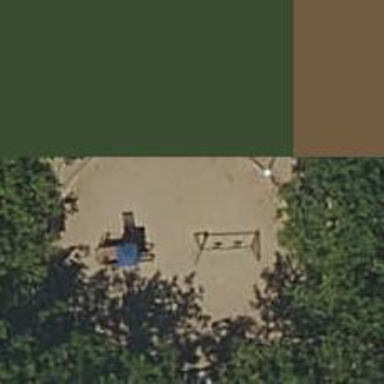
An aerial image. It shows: Playground area for leisure land.